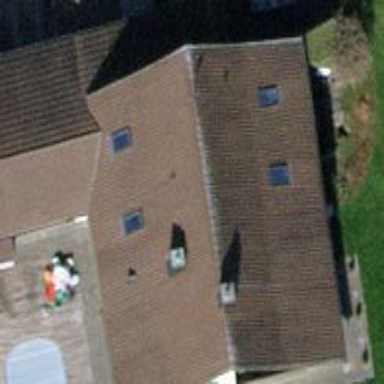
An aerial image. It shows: Detached building with gabled roof.